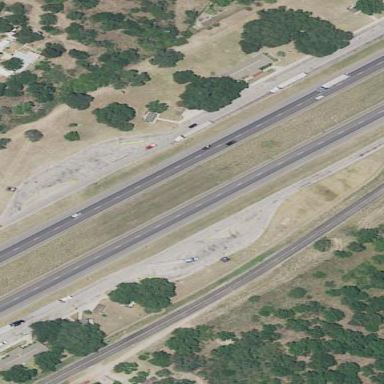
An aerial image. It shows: Rest area on the road with picnic tables.